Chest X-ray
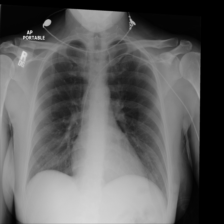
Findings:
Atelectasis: negative
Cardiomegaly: negative
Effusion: negative
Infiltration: negative
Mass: negative
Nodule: negative
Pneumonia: negative
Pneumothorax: negative
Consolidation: negative
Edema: negative
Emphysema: negative
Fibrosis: negative
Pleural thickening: negative
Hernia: negative